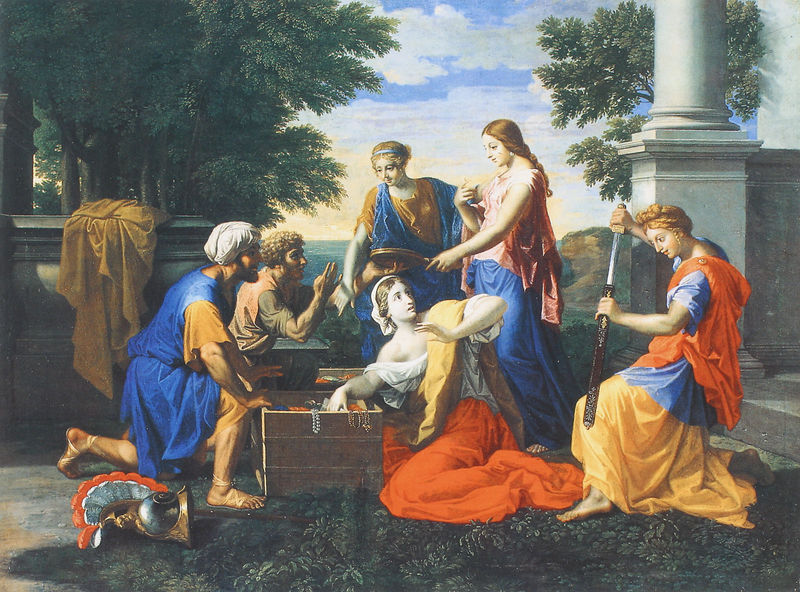
Titel: Achill unter den Kindern der Lycomede
Künstler: Nicolas Poussin
Institution: Boston, Museum of Fine Arts
Schlagwörter: blau, himmel, wolken, bäume, frauen, gelb, grün, landschaft, menschen, frau, holz, männer, schmuck, säule, weiss, rot, schleier, wiese, sockel, spiegel, sitzend, händler, garten, kette, treppe, stufe, scheide, perlenkette, schwert, ketten, knien, kiste, helm, anbieten, turban, schatz, schwerz, schatztruhe, schatzkiste, aussuchen, #rot, sot, perlemn, umahnd